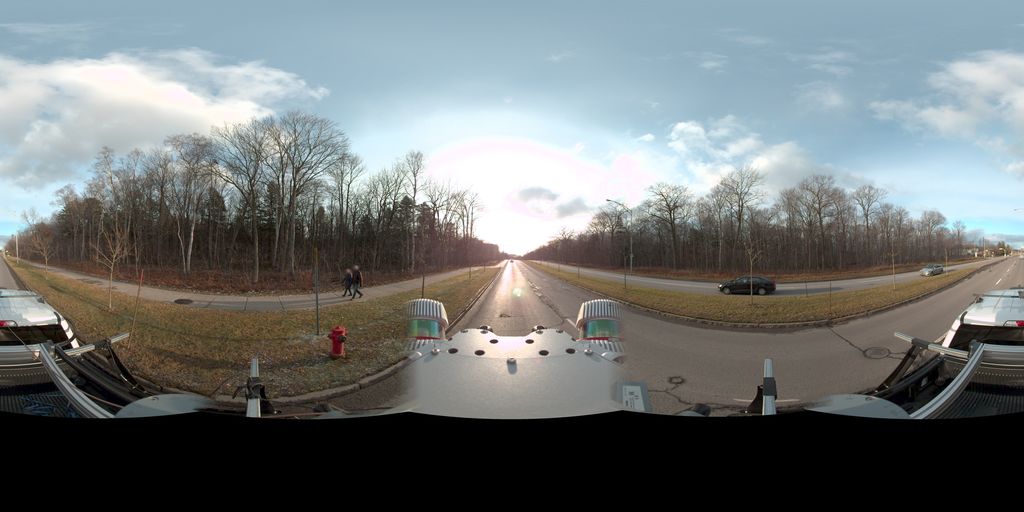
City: quebec_city